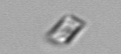
Label: Bacillariophyceae_morphotype1